Field crop: maize
Growth stage: 1
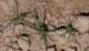
Species: salsola